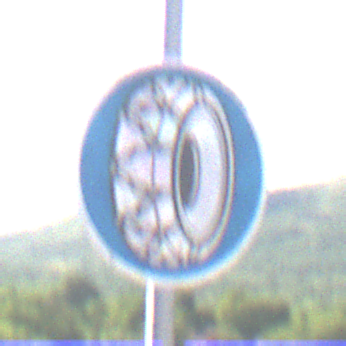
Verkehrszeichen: SchneekettenVorgeschrieben
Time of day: MorningAfternoon
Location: Outdoor (RoadRail)
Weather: PartlyCloudy
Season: NotSpecified
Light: Natural